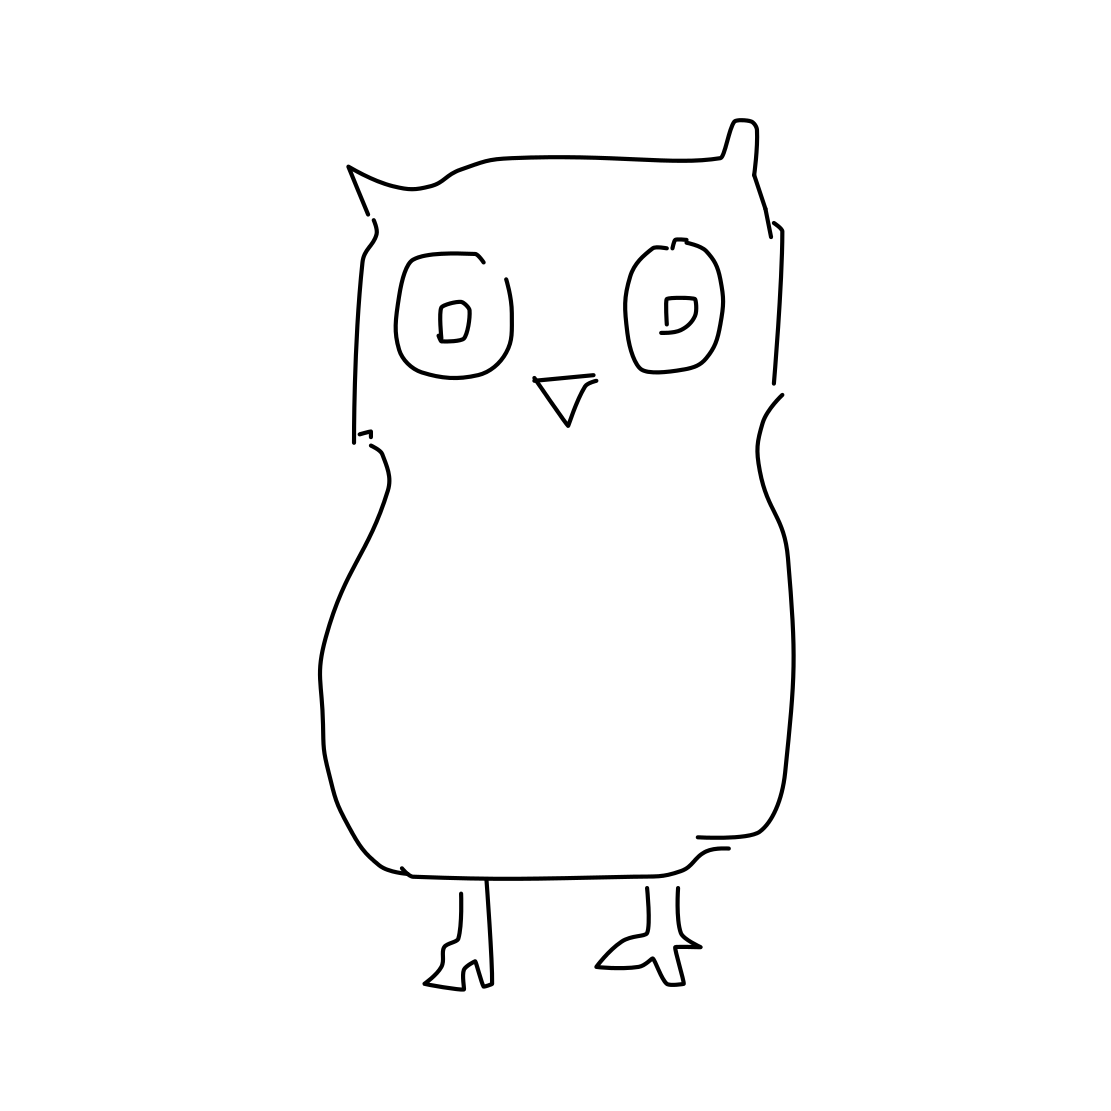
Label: owl